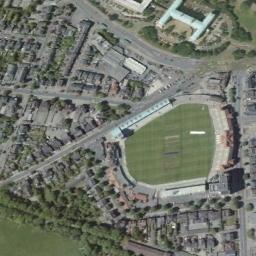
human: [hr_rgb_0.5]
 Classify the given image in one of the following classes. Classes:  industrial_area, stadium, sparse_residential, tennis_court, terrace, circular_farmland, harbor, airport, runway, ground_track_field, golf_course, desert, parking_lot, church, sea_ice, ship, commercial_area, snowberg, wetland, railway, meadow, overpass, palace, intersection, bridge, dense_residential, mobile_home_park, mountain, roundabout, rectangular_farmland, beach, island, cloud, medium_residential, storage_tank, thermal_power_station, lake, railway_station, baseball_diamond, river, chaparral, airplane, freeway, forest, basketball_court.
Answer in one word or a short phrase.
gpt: stadium